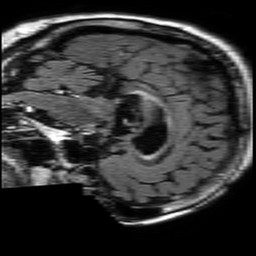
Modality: FLAIR
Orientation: sagittal
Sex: female
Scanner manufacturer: philips
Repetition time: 11 s
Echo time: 0.125 s